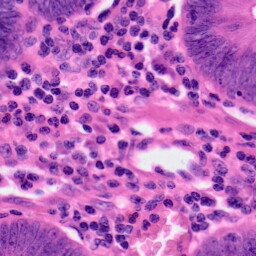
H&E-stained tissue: Colon